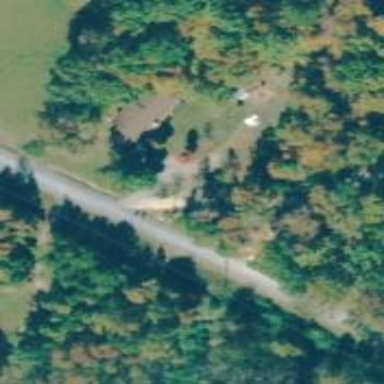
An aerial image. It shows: Driveway.